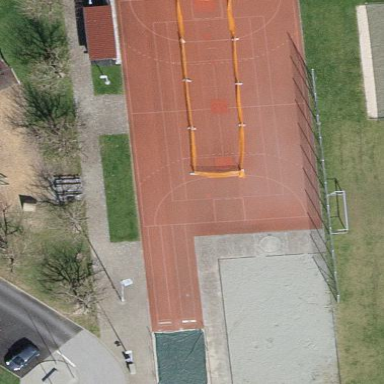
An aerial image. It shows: Basketball court on pitch.